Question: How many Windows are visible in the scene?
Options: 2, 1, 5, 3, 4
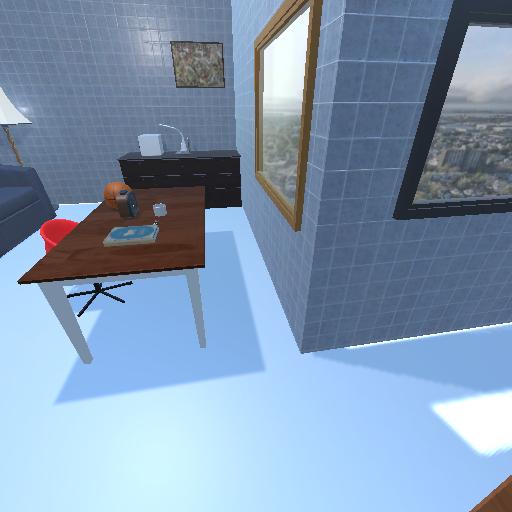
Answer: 2